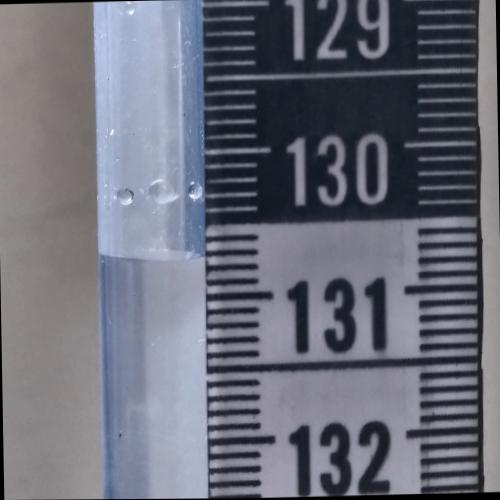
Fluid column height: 130.7 cm